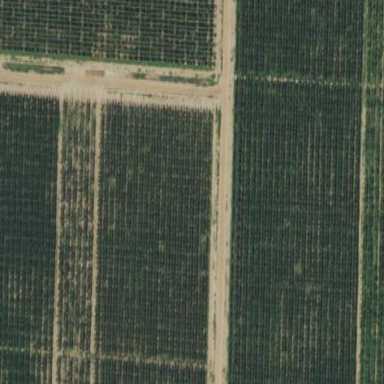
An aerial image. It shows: Orchard.